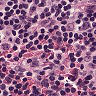
Metastatic tissue present: no